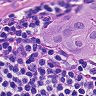
Metastatic tissue present: yes